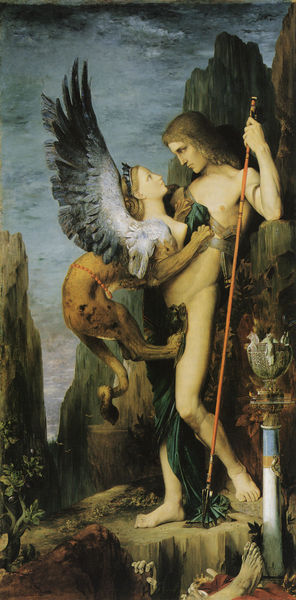
Titel: Oedipe et le Sphinx
Künstler: Gustave Moreau
Standort: New York (New York)
Institution: The Metropolitan Museum of Art
Schlagwörter: adler, akt, baum, berg, blau, blätter, dunkel, felsen, flügel, fuß, gemälde, hand, held, himmel, körper, mann, nackt, schatten, umhang, weiß, wolken, gelb, grün, landschaft, abend, blume, braun, brust, frau, glas, haar, licht, nacht, orange, schwarz, säule, ausblick, blick, hund, tier, tuch, malerei, symbolismus, blond, band, federn, gesicht, schale, sockel, stein, tod, tot, toter, bild, öl, horizont, strauch, busch, dunkelheit, haare, kelch, stehend, klassizismus, pflanze, pflanzen, krone, locken, stock, engel, krug, vase, beine, fell, hufe, schwanz, bein, liebe, venedig, stab, berge, fels, gebirge, gipfel, schlucht, füsse, romantik, lanze, jugendstil, detail, podest, griff, katze, nische, gefäß, nakt, krallen, mythologie, sieg, jüngling, christus, lanschaft, teufel, versuchung, böcklin, mischwesen, mythos, wesen, krieger, fabelwesen, rätsel, löwe, speer, nautilus, chimäre, gustav, phantasie, jugendstiel, ingres, legende, sphinx, monster, stracuh, ovid, frauenkopf, mackt, moreau, flügelwesen, sigfried, ungetüm, gustave moreau, gustave, heros, stcok, sagengestalt, schrubber, halbtier, swings, ödipus, erge, symbolimus, metamorfosen